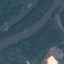
Land use / land cover: River